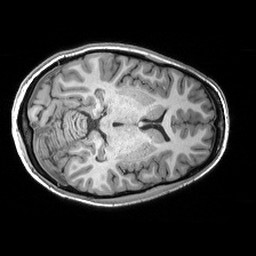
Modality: T1w
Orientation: axial
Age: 23
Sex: female
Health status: healthy
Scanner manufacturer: siemens
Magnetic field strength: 3 T
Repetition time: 2.53 s
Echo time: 0.00288 s